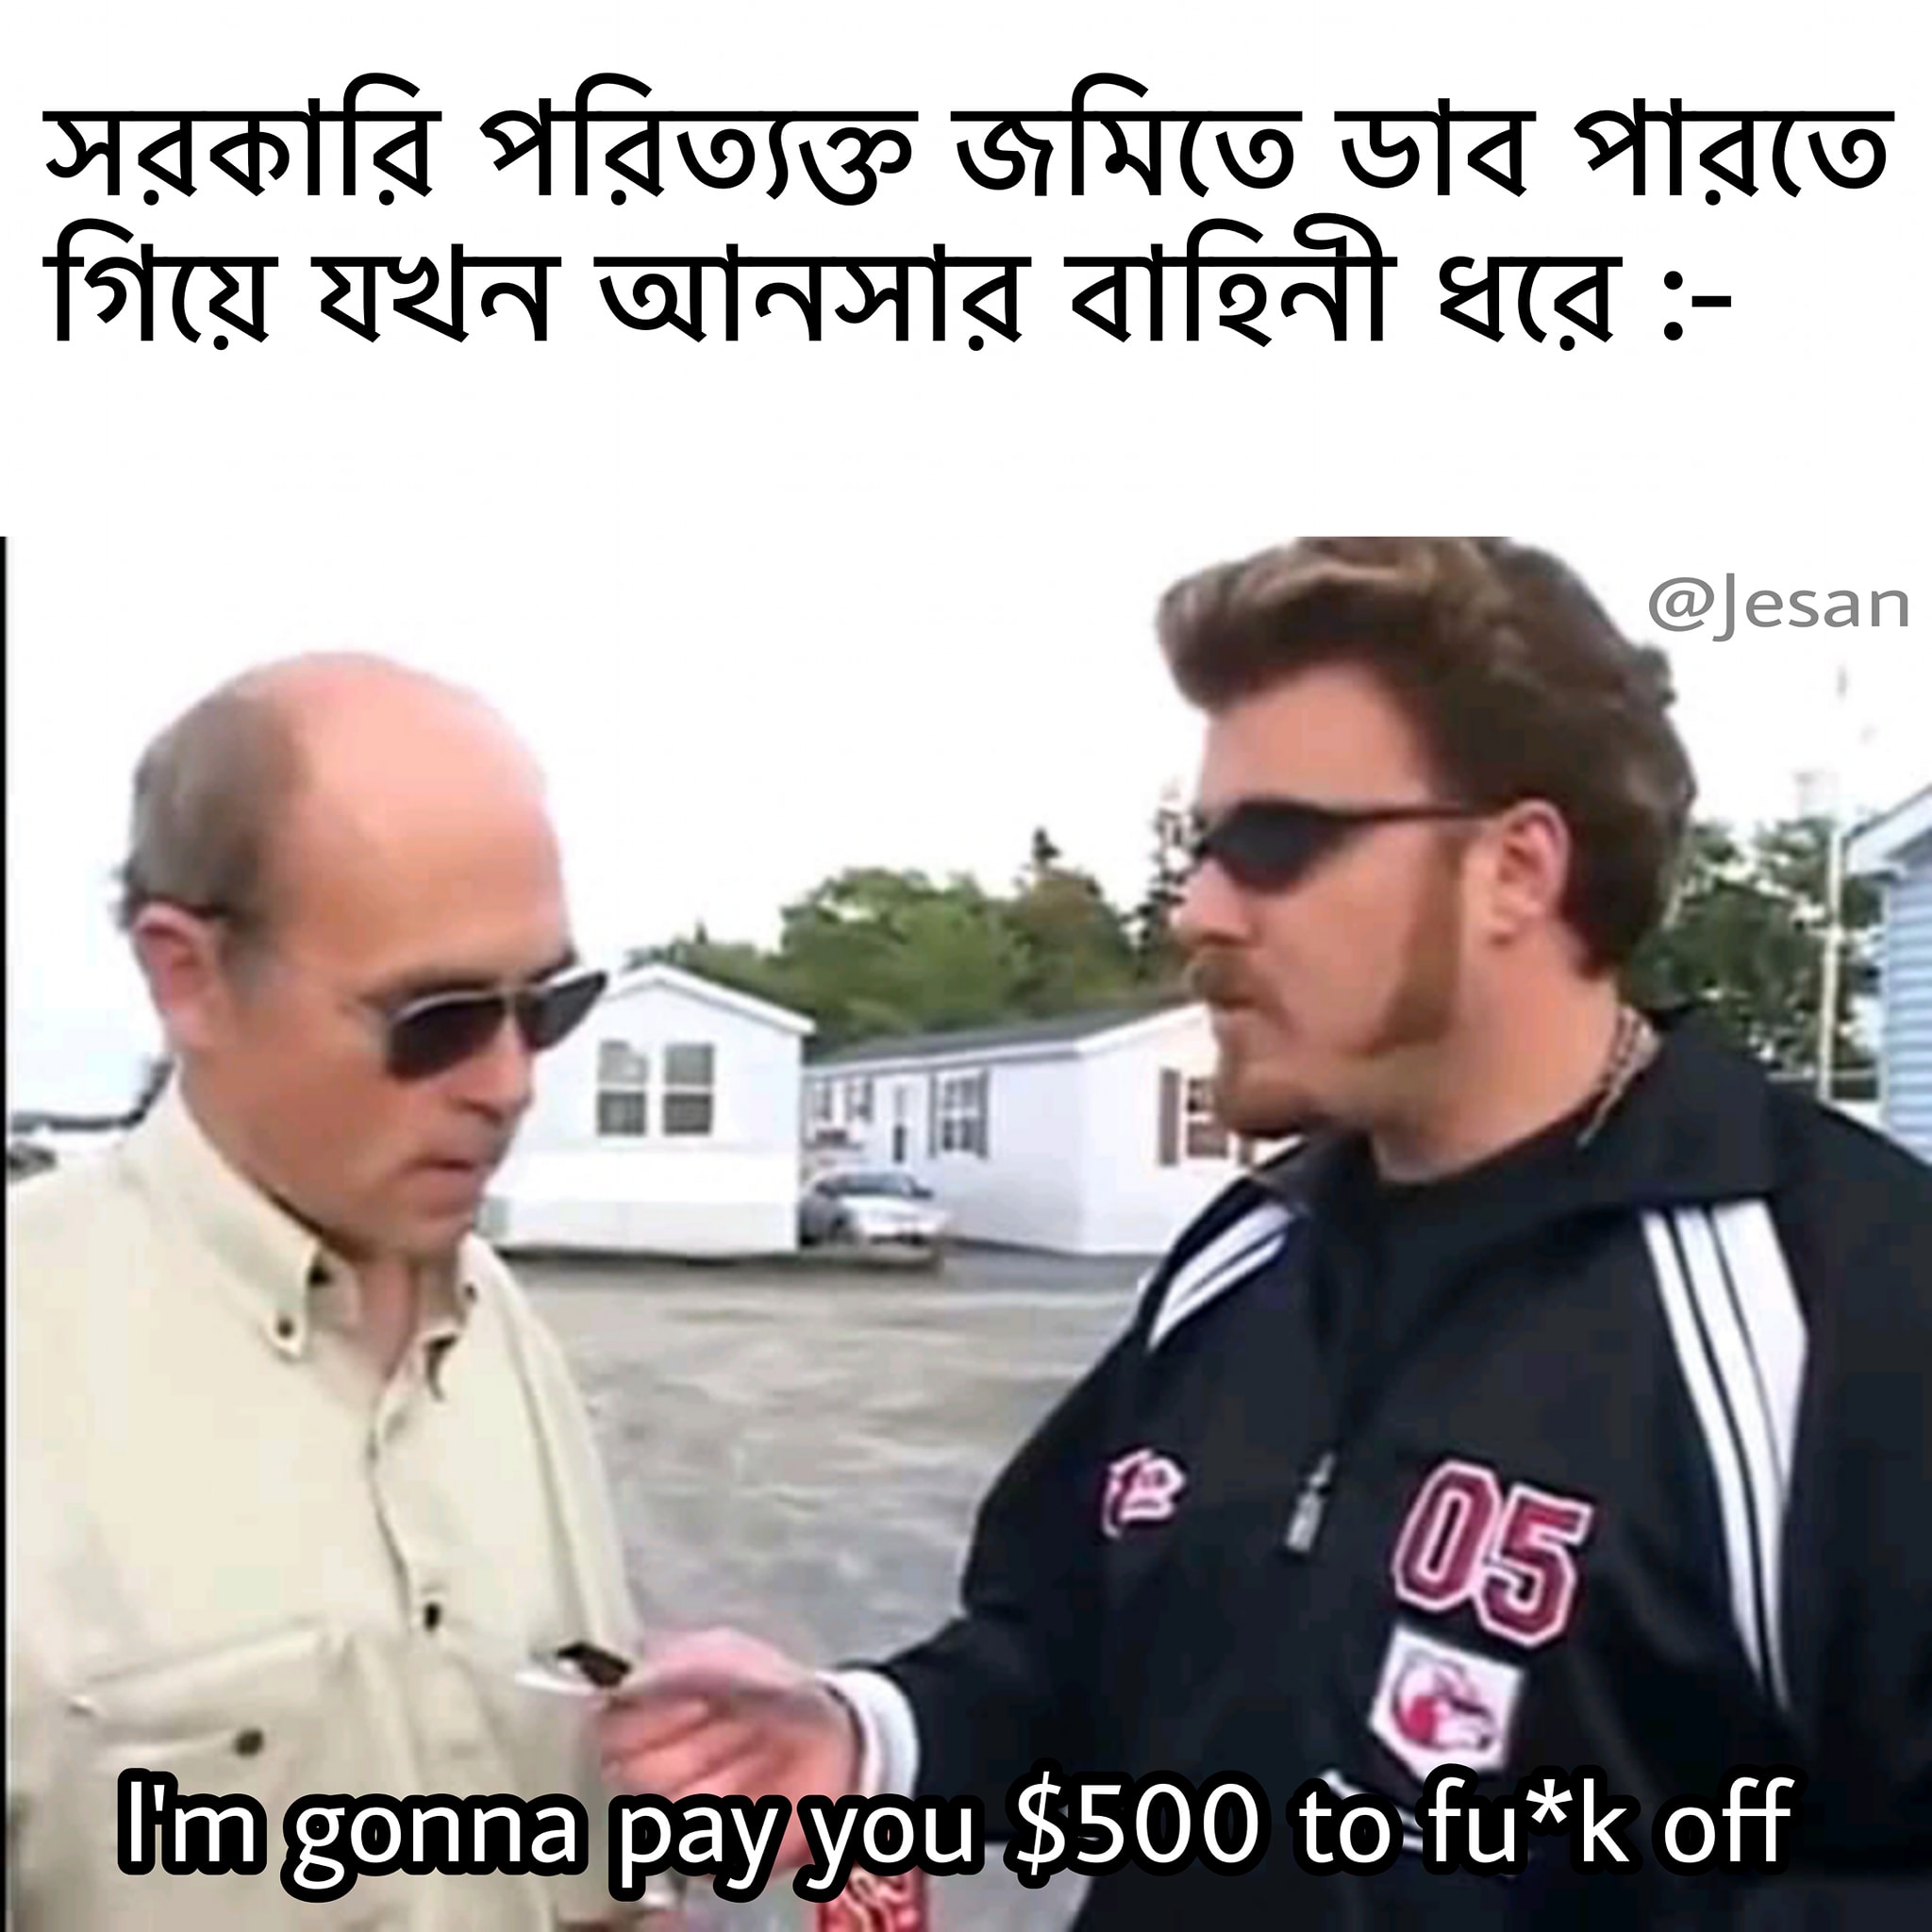
Caption: সরকারি পরিত্যক্ত জমিতে ডাব পারতে গিয়ে যখন আনসার বাহিনী ধরে  :-  I'm gonna pay you $500 to fu*k off
Label: non-hate